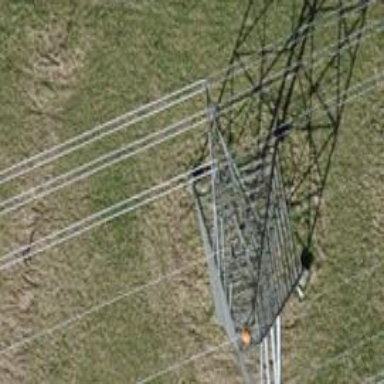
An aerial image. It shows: Power tower.